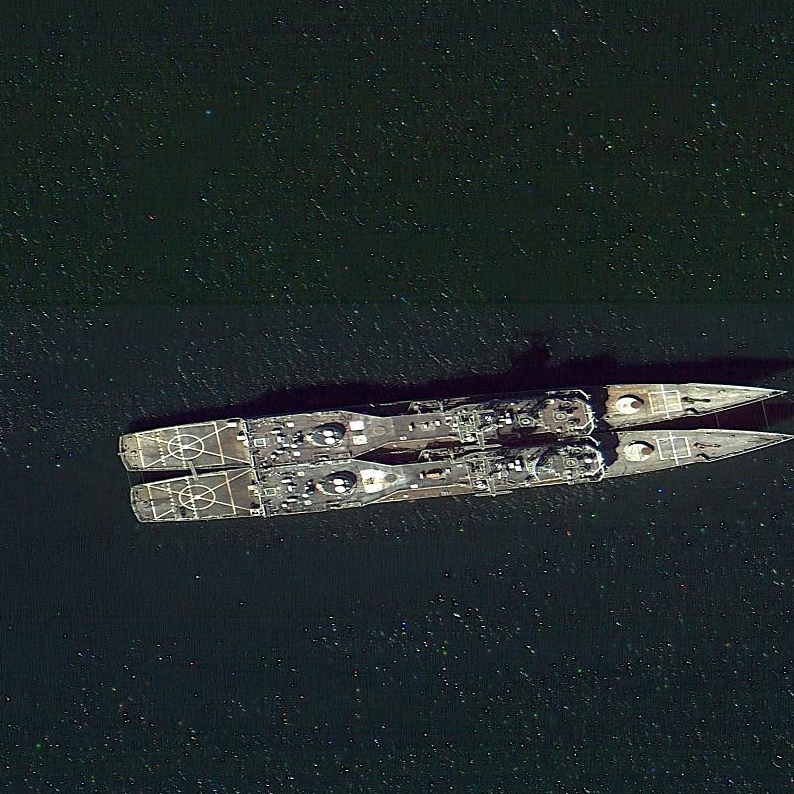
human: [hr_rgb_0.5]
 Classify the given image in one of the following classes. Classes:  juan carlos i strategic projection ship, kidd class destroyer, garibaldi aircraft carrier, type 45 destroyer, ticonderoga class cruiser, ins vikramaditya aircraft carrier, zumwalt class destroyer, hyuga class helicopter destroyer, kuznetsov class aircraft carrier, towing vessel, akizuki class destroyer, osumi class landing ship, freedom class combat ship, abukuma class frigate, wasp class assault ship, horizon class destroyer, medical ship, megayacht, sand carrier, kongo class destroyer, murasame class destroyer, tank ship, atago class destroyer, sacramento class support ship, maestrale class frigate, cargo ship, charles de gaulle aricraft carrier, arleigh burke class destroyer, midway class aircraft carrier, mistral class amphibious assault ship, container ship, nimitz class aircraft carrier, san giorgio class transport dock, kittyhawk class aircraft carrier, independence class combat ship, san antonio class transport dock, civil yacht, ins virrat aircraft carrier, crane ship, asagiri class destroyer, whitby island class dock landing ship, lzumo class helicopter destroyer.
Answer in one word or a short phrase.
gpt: Ticonderoga class cruiser